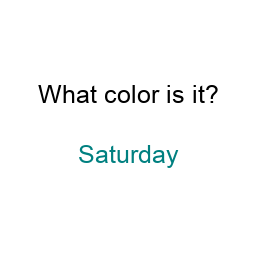
Color: teal
Background color: white
Question text color: black